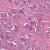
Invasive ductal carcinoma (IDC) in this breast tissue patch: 1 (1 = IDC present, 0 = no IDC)